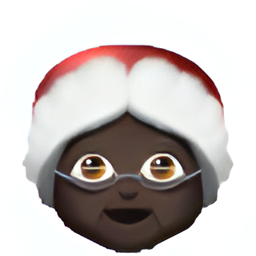
Name: mother christmas
Emoji: 🤶🏿
Group: People & Body
Sub-group: person-fantasy